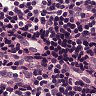
Metastatic tissue present: yes